Question: I have a Virtual Windows Server 2008 R2 set up, I downloaded Sql Server 2012 Evaluation Copy. Now when I try to Install the Sql Server it throws an error, No Error message nothing at all just an error window pops up with no information at all.
Can anyone suggest me what is going on and how to fix this? thank you.

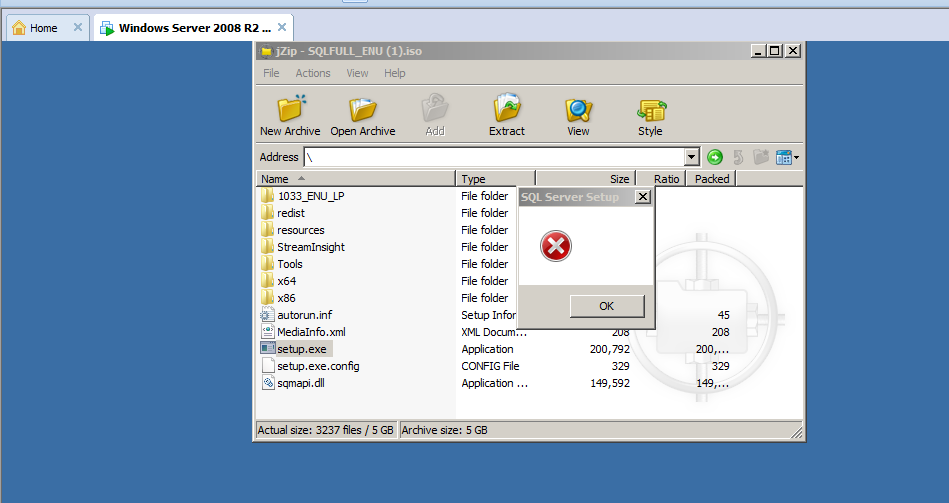
Answer: This is most likely a damaged ISO file. Try downloading it again.